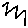
Label: zigzag